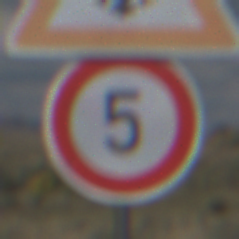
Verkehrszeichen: Geschwindigkeit5
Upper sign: SchneeOderEisglaette
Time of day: Midday
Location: Outdoor (Nature)
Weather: PartlyCloudy
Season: NotSpecified
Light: Natural